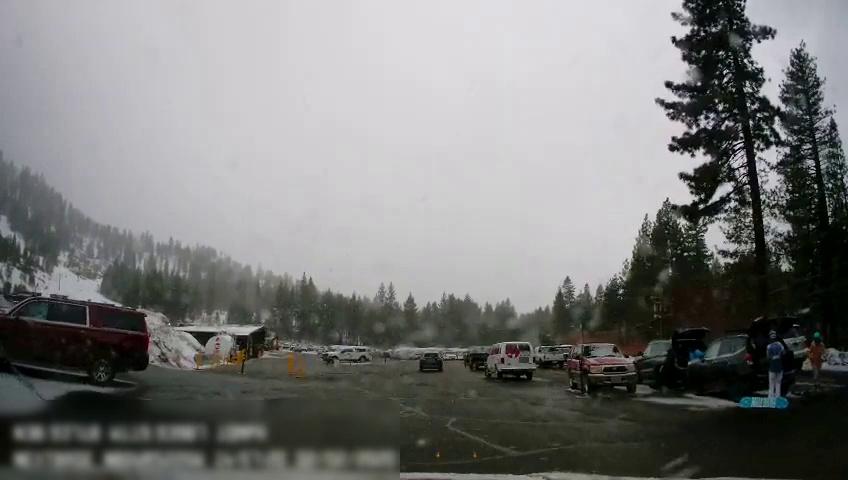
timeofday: Day
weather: Snowy
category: Vehicles | Truck
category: Vehicles | Other LV
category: Vehicles | Van
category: Vehicles | SUV
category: Vehicles | Car
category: Pedestrians
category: Vehicles | SUV
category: Pedestrians
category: Vehicles | Car
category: Vehicles | Truck
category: Vehicles | SUV
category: Pedestrians
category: Vehicles | Truck
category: Drivable Space